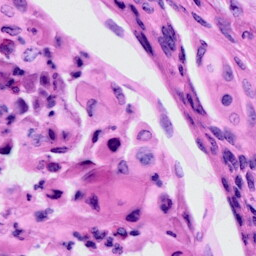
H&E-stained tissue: Cervix